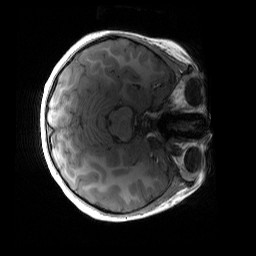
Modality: T1w
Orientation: axial
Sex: female
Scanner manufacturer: siemens
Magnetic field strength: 3 T
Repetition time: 1.9 s
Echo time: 0.00243 s